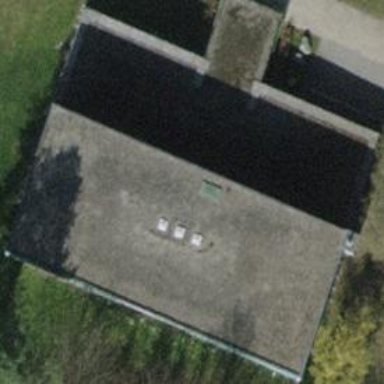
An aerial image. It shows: School building.